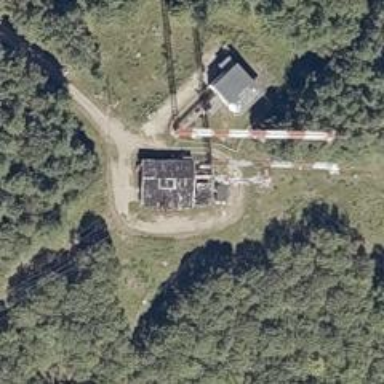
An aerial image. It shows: Man-made mast used for communication purposes.